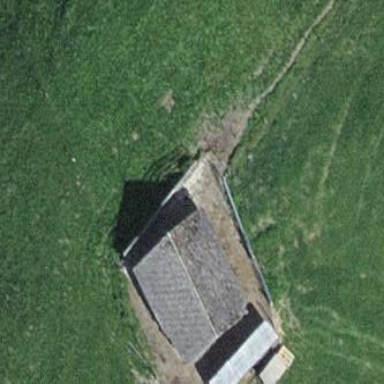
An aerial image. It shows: Barn.